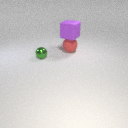
large purple rubber cube above large red rubber sphere